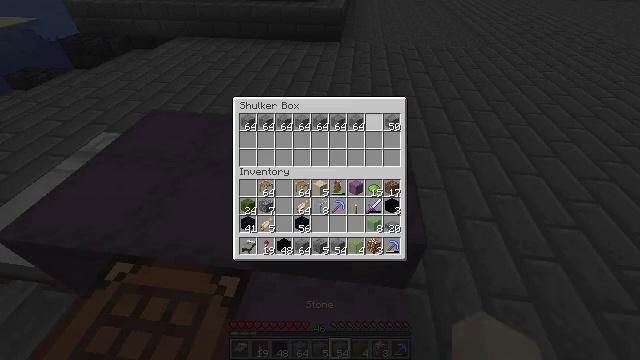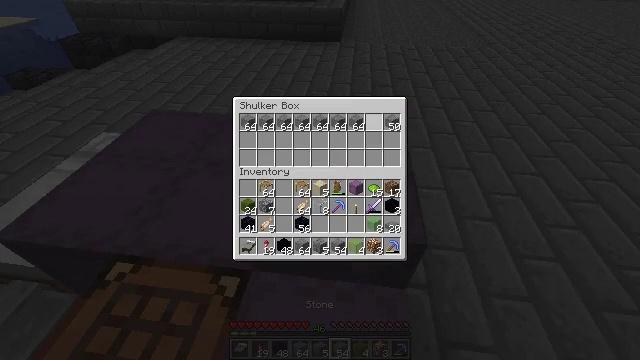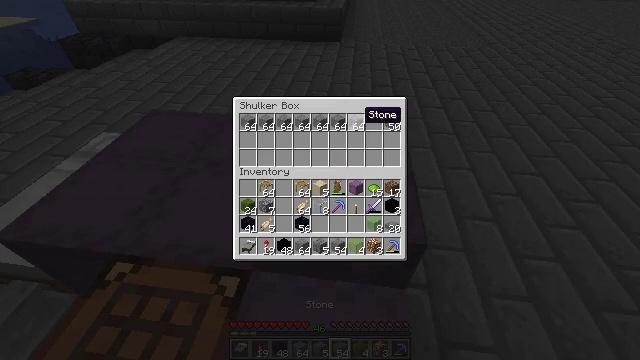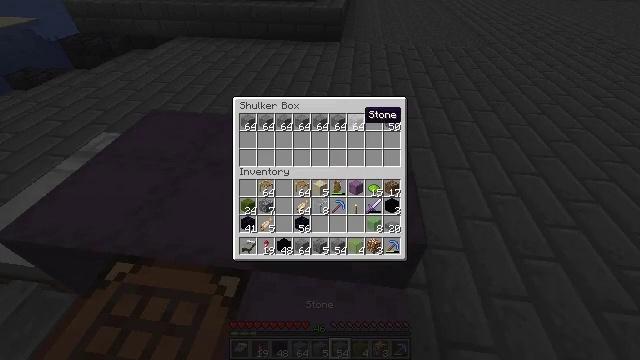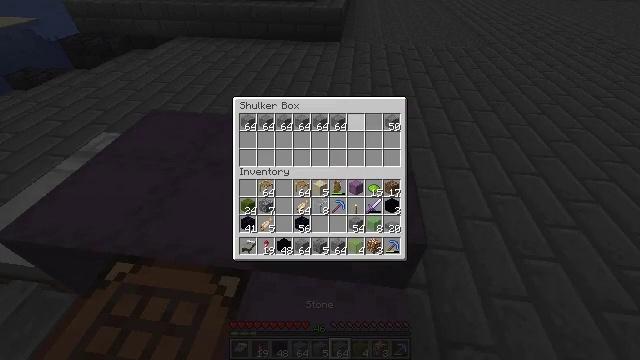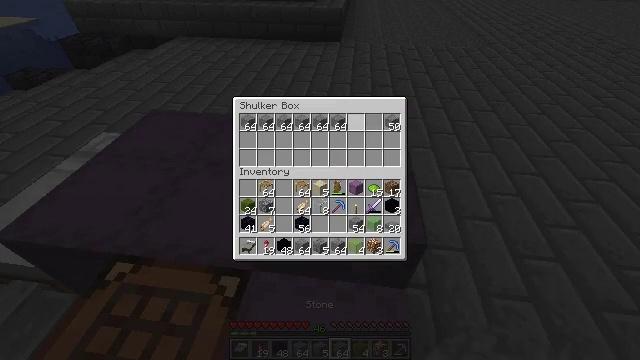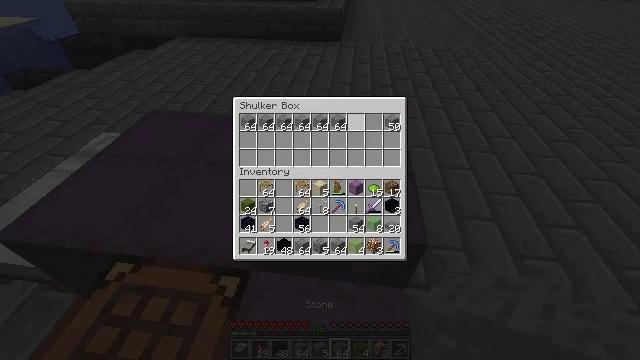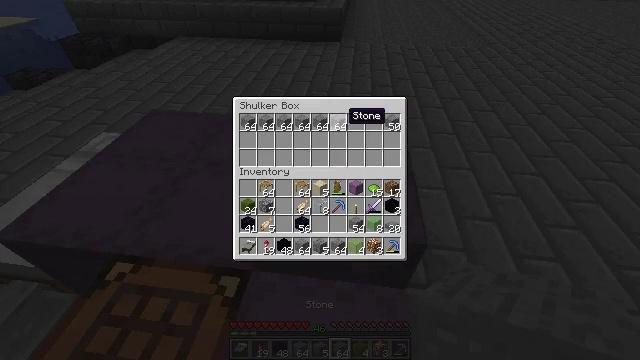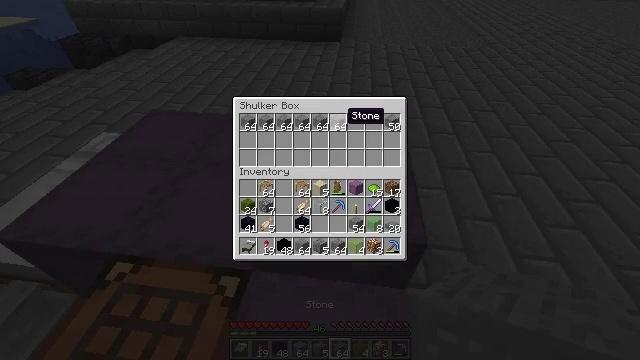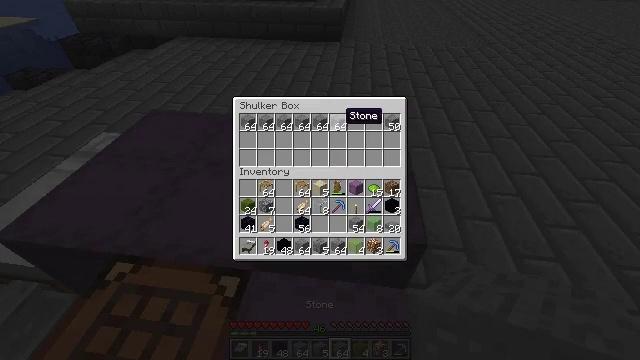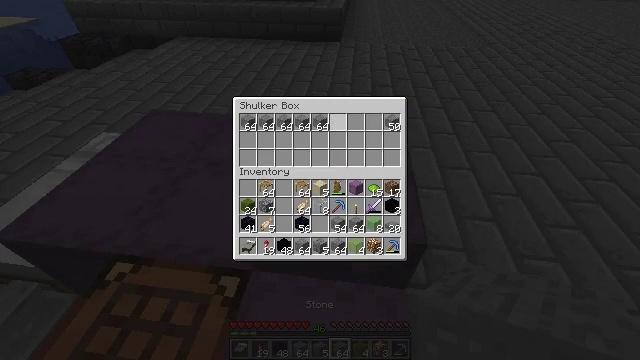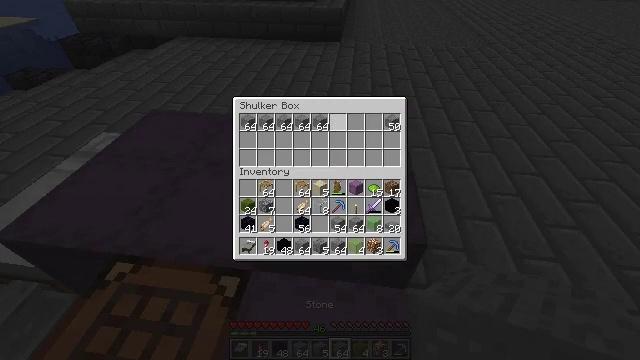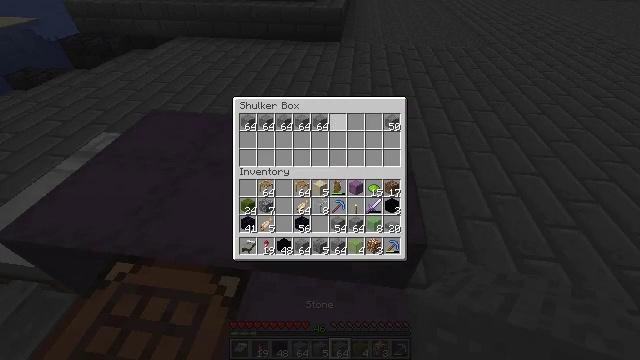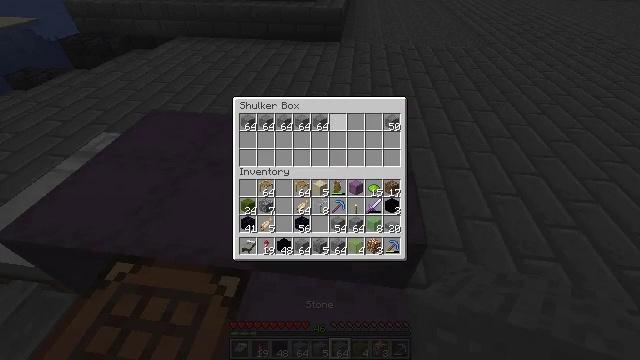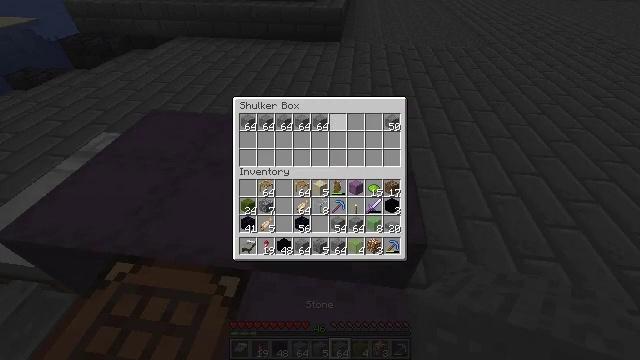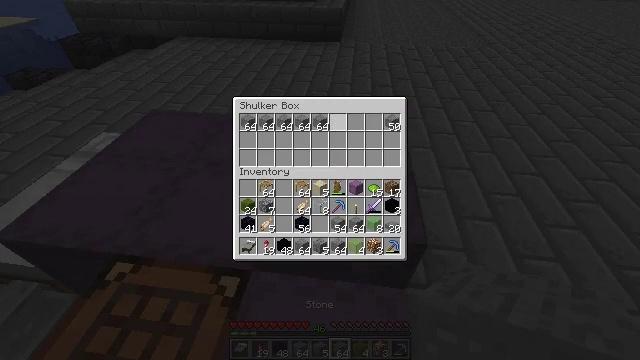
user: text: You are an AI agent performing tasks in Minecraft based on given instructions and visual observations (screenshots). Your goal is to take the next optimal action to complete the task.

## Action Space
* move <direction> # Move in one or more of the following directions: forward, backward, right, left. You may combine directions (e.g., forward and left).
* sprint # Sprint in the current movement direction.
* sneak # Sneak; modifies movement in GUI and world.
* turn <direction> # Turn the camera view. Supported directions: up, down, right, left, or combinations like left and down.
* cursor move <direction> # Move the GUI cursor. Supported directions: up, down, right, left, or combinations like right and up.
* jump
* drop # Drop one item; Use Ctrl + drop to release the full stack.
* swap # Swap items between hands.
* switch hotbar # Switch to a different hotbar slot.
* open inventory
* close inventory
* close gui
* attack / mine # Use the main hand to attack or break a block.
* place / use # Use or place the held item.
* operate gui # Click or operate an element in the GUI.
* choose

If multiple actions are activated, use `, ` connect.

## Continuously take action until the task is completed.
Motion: motion action
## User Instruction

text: Open the crafting table to create a stone slab.
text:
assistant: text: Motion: sneak, choose
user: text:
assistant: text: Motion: sneak, cursor move left
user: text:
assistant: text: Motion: sneak
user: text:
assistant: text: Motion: sneak, choose
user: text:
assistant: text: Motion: sneak, choose
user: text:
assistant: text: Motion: sneak, cursor move left
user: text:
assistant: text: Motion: sneak
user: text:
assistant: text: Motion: sneak
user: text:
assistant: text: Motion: sneak
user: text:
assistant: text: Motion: sneak, choose
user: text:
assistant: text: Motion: sneak, choose
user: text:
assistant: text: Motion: sneak
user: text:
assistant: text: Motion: sneak
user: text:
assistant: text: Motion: sneak
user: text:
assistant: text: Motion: sneak
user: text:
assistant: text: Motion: sneak
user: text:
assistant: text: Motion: sneak
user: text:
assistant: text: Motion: sneak, cursor move left and down
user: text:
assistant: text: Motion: sneak, cursor move left and down
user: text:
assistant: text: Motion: turn left and down, close gui
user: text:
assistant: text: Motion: turn left and down, open inventory
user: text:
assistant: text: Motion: turn left and up
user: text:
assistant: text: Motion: turn left and up
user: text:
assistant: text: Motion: turn left
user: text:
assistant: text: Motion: turn left
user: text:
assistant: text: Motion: turn left and down
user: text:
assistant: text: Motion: turn left and down
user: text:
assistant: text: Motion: turn left and down, use / place
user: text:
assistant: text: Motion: use / place
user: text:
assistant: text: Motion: use / place